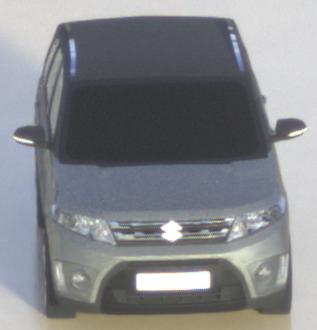
Make: Suzuki
Model: Vitara 1.6
Detailed model: Vitara (LY)
Model produced from: 2015/04
Model produced until: 2018/08
Doors: 5
Color: gray
Road condition: wet road
Daytime: morning or afternoon
Contrast: medium contrast